Question: I have a cluster with one node (by local). Health cluster is yellow. Now I add more one node, but shards can not be allocated in second node. So the health of my cluster is still yellow. I can not change this state to green, not like as this guide:<URL>.
So how to change health state to green?
My cluster:
Cluster health:
'''
curl -XGET 'http://localhost:9200/_cluster/health?pretty=true'
{
"cluster_name" : "astrung",
"status" : "yellow",
"timed_out" : false,
"number_of_nodes" : 2,
"number_of_data_nodes" : 2,
"active_primary_shards" : 22,
"active_shards" : 22,
"relocating_shards" : 0,
"initializing_shards" : 2,
"unassigned_shards" : 20
}
'''
Shard status:
'''
curl -XGET 'http://localhost:9200/_cat/shards?v'
index shard prirep state docs store ip node
_river 0 p STARTED 2 8.1kb 192.168.1.3 One
_river 0 r UNASSIGNED
megacorp 4 p STARTED 1 3.4kb 192.168.1.3 One
megacorp 4 r UNASSIGNED
megacorp 0 p STARTED 2 6.1kb 192.168.1.3 One
megacorp 0 r UNASSIGNED
megacorp 3 p STARTED 1 2.2kb 192.168.1.3 One
megacorp 3 r UNASSIGNED
megacorp 1 p STARTED 0 115b 192.168.1.3 One
megacorp 1 r UNASSIGNED
megacorp 2 p STARTED 1 2.2kb 192.168.1.3 One
megacorp 2 r UNASSIGNED
mybucket 2 p STARTED 1 2.1kb 192.168.1.3 One
mybucket 2 r UNASSIGNED
mybucket 0 p STARTED 0 115b 192.168.1.3 One
mybucket 0 r UNASSIGNED
mybucket 3 p STARTED 2 5.4kb 192.168.1.3 One
mybucket 3 r UNASSIGNED
mybucket 1 p STARTED 1 2.2kb 192.168.1.3 One
mybucket 1 r UNASSIGNED
mybucket 4 p STARTED 1 2.5kb 192.168.1.3 One
mybucket 4 r UNASSIGNED
.kibana 0 r INITIALIZING 192.168.1.3 Two
.kibana 0 p STARTED 2 8.9kb 192.168.1.3 One
.marvel-kibana 2 p STARTED 0 115b 192.168.1.3 One
.marvel-kibana 2 r UNASSIGNED
.marvel-kibana 0 r INITIALIZING 192.168.1.3 Two
.marvel-kibana 0 p STARTED 1 2.9kb 192.168.1.3 One
.marvel-kibana 3 p STARTED 0 115b 192.168.1.3 One
.marvel-kibana 3 r UNASSIGNED
.marvel-kibana 1 p STARTED 0 115b 192.168.1.3 One
.marvel-kibana 1 r UNASSIGNED
.marvel-kibana 4 p STARTED 0 115b 192.168.1.3 One
.marvel-kibana 4 r UNASSIGNED
user_ids 4 p STARTED 11 5kb 192.168.1.3 One
user_ids 4 r UNASSIGNED
user_ids 0 p STARTED 7 25.1kb 192.168.1.3 One
user_ids 0 r UNASSIGNED
user_ids 3 p STARTED 11 4.9kb 192.168.1.3 One
user_ids 3 r UNASSIGNED
user_ids 1 p STARTED 8 28.7kb 192.168.1.3 One
user_ids 1 r UNASSIGNED
user_ids 2 p STARTED 11 8.5kb 192.168.1.3 One
user_ids 2 r UNASSIGNED
'''
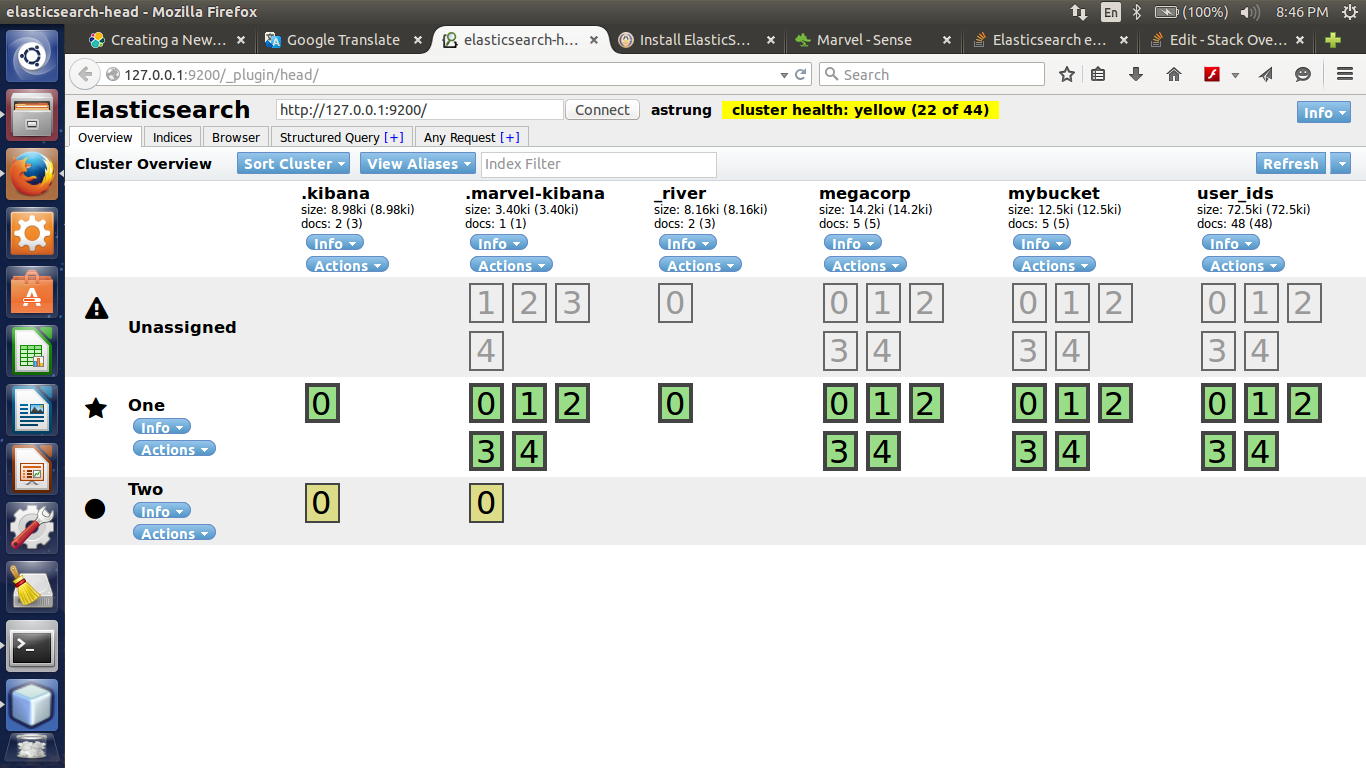
Answer: I suggest updating the replication factor of all the indices to 0 and then update it back to 1.
Here's a curl to get you started
'''
curl -XPUT 'http://localhost:9200/_settings' -H 'Content-Type: application/json' -d '
{
"index" : {
"number_of_replicas" : 0
}
}'
'''